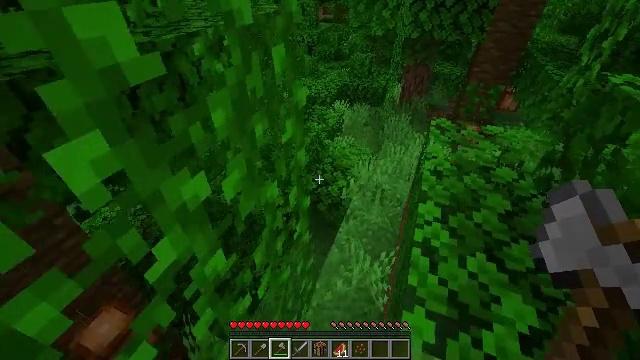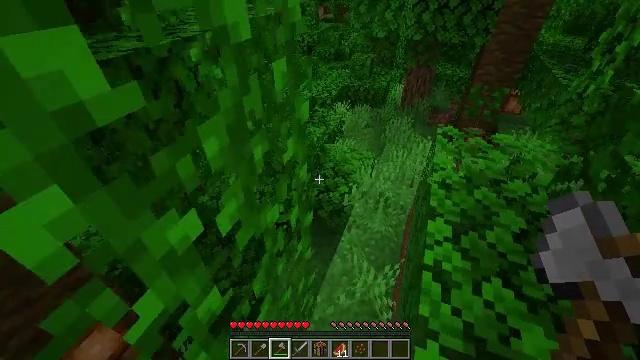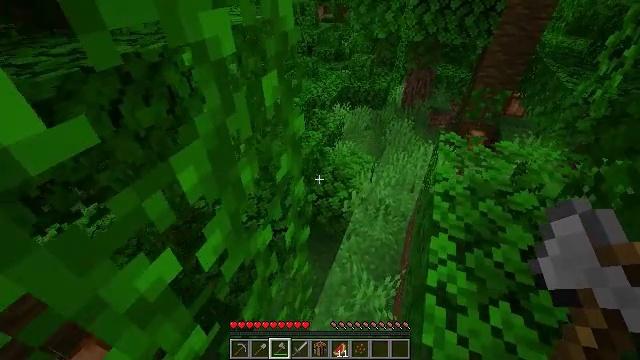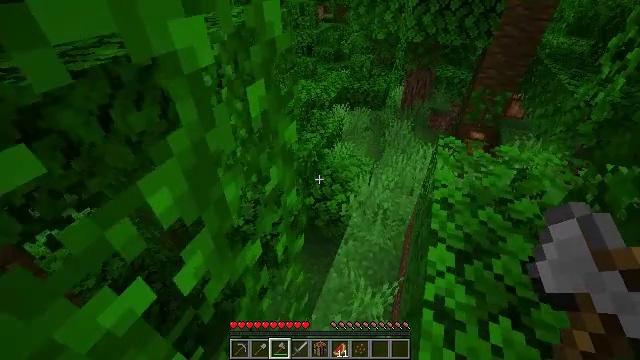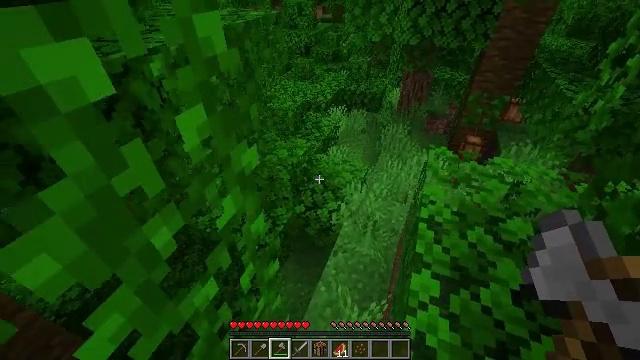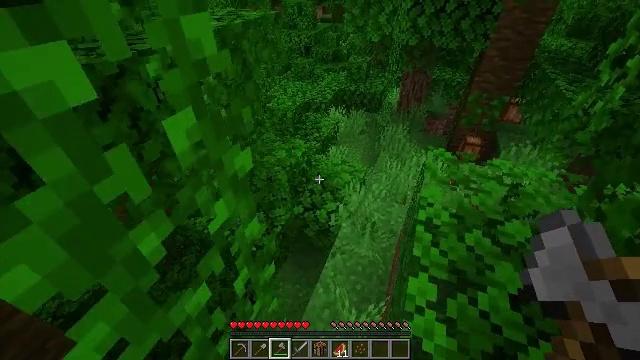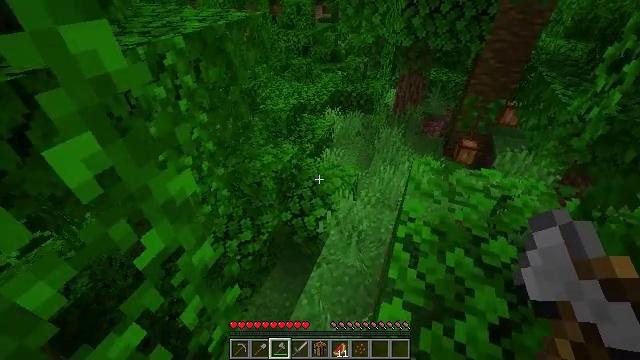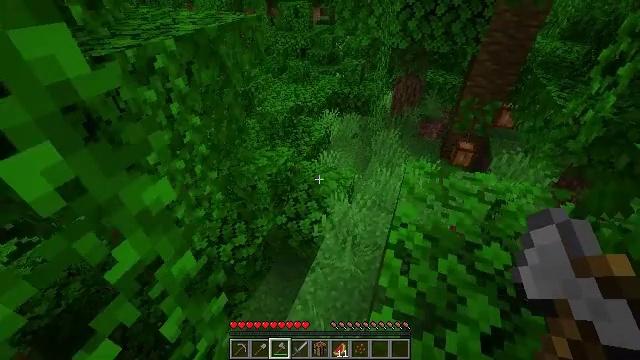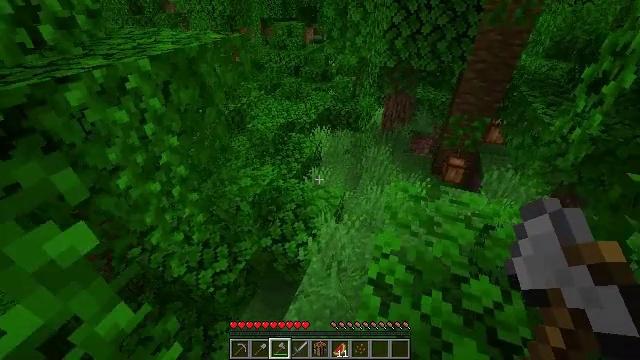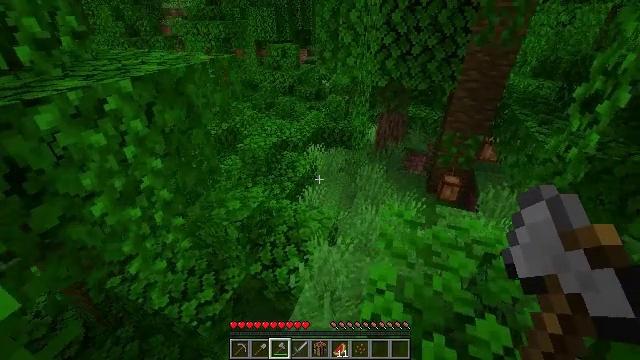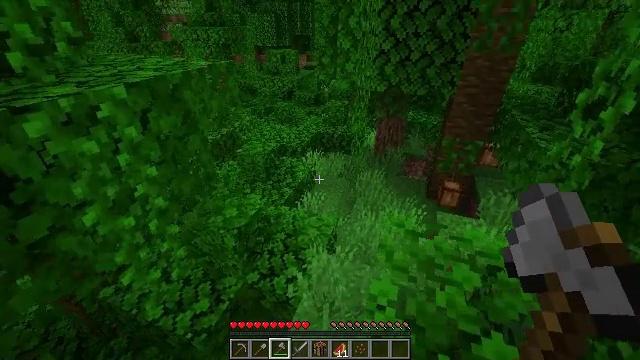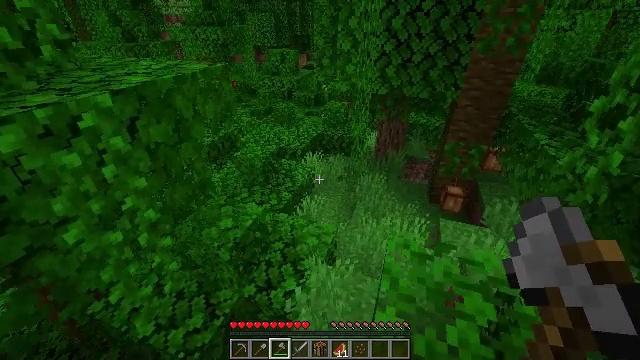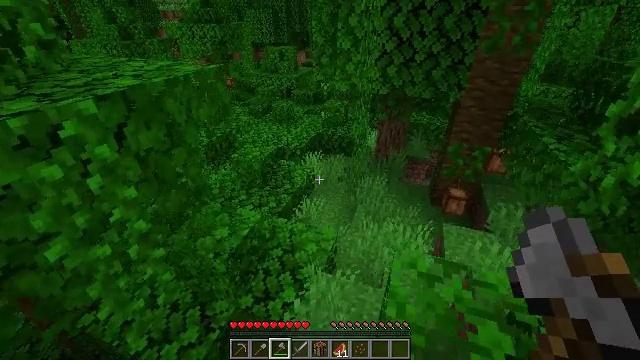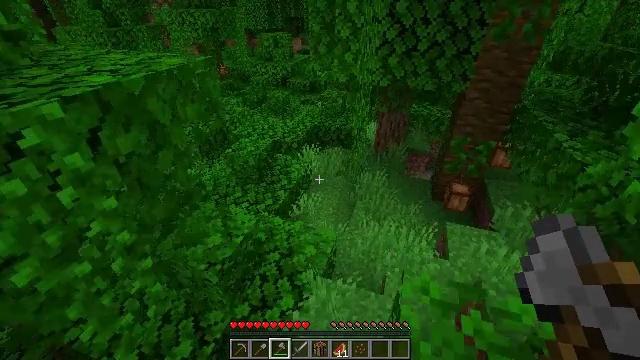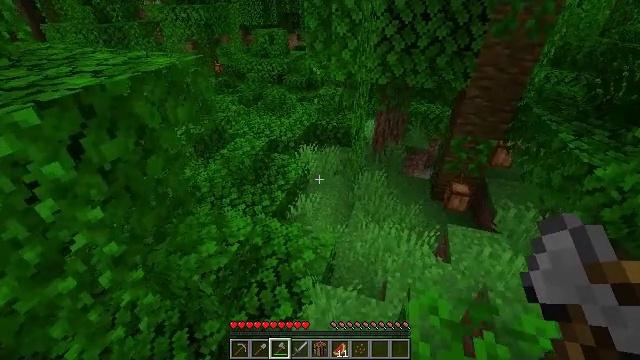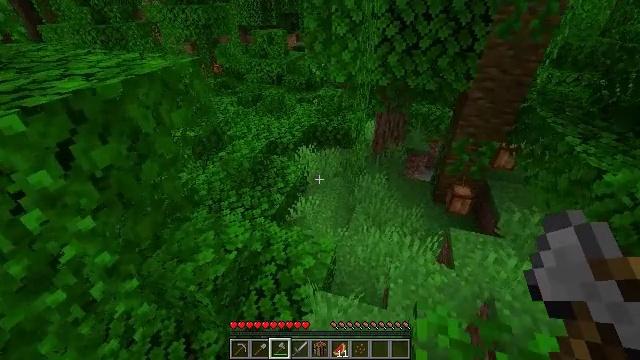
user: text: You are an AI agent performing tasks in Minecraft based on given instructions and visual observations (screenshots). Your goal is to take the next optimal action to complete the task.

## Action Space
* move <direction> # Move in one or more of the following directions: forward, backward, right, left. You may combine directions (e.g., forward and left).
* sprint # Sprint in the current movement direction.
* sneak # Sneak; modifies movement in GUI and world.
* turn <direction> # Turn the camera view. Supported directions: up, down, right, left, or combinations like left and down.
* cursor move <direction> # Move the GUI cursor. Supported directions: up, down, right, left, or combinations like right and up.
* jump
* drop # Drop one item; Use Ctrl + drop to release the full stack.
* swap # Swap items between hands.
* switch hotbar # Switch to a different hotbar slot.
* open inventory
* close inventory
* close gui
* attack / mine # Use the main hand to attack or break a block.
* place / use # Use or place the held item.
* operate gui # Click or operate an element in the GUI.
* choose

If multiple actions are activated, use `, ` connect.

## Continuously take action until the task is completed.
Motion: motion action
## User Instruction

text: Use right equipment to gather melon.
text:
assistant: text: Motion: move forward
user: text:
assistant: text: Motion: move forward and move right
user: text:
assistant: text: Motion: move forward and move right
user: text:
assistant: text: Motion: move forward and move right
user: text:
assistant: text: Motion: move forward and move right
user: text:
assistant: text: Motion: move forward and move right
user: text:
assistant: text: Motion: move forward and move right
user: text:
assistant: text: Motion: move forward, turn right and up
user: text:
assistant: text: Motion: move forward, turn right and up
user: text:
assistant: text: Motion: move forward, turn up
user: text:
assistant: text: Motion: move forward
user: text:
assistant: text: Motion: move forward
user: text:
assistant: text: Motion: move forward, turn down
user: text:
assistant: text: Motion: move forward
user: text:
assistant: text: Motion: move forward
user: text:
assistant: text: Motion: move forward
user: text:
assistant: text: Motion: move forward
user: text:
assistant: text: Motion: move forward
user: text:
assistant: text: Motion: move forward
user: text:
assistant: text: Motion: move forward, turn up
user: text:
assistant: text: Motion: move forward, turn up
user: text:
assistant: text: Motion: move forward
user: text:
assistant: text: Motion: move forward
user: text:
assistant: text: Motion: move forward
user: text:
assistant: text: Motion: move forward
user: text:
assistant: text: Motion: move forward, turn up
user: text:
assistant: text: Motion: move forward, turn up
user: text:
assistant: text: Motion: move forward, turn up
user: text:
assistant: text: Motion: move forward, sprint, turn up
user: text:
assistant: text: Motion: move forward, sprint, turn left